Interaction volume radius: 5 \u00c5
Interaction volume height: 15 \u00c5
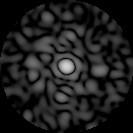
Disorder parameter: 0.8631